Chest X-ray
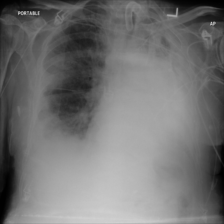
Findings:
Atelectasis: negative
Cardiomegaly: negative
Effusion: negative
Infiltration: negative
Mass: negative
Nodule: negative
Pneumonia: negative
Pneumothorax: negative
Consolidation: negative
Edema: negative
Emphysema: negative
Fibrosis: negative
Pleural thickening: negative
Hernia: negative